Field crop: maize
Growth stage: 1
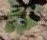
Species: chenopodium